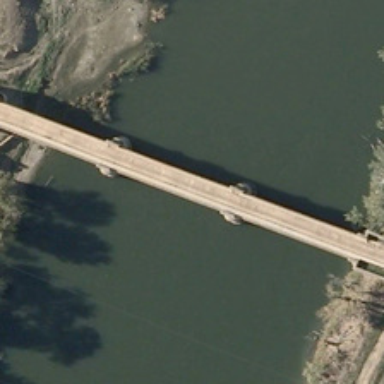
The bridge with two piers in the river connects between the both banks .